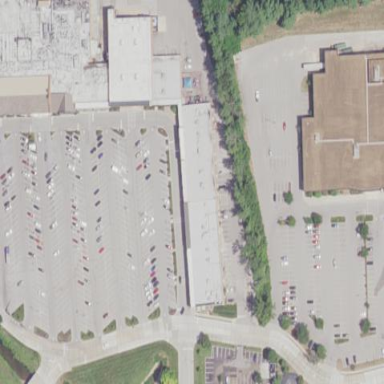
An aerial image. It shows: Retail area.